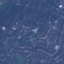
Label: Residential